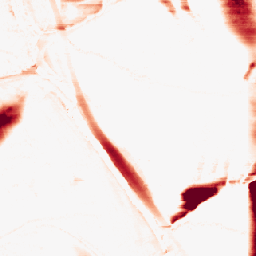
Category: morphological
Decomposition family: morphological_rect
Decomposition parameters: operation: opening
width: 50
height: 5
Upsampling method: area
Upsampling parameters: scale: 8
Upsampling scale: 8